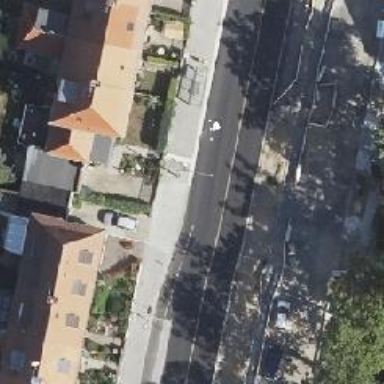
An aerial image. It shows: Secondary road with asphalt surface. There is share busway on the right side for cyclists.